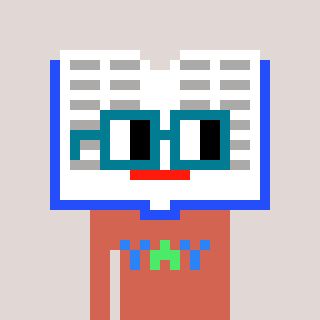
a pixel art character with square dark green glasses, a dictionary-shaped head and a peachy-colored body on a warm background